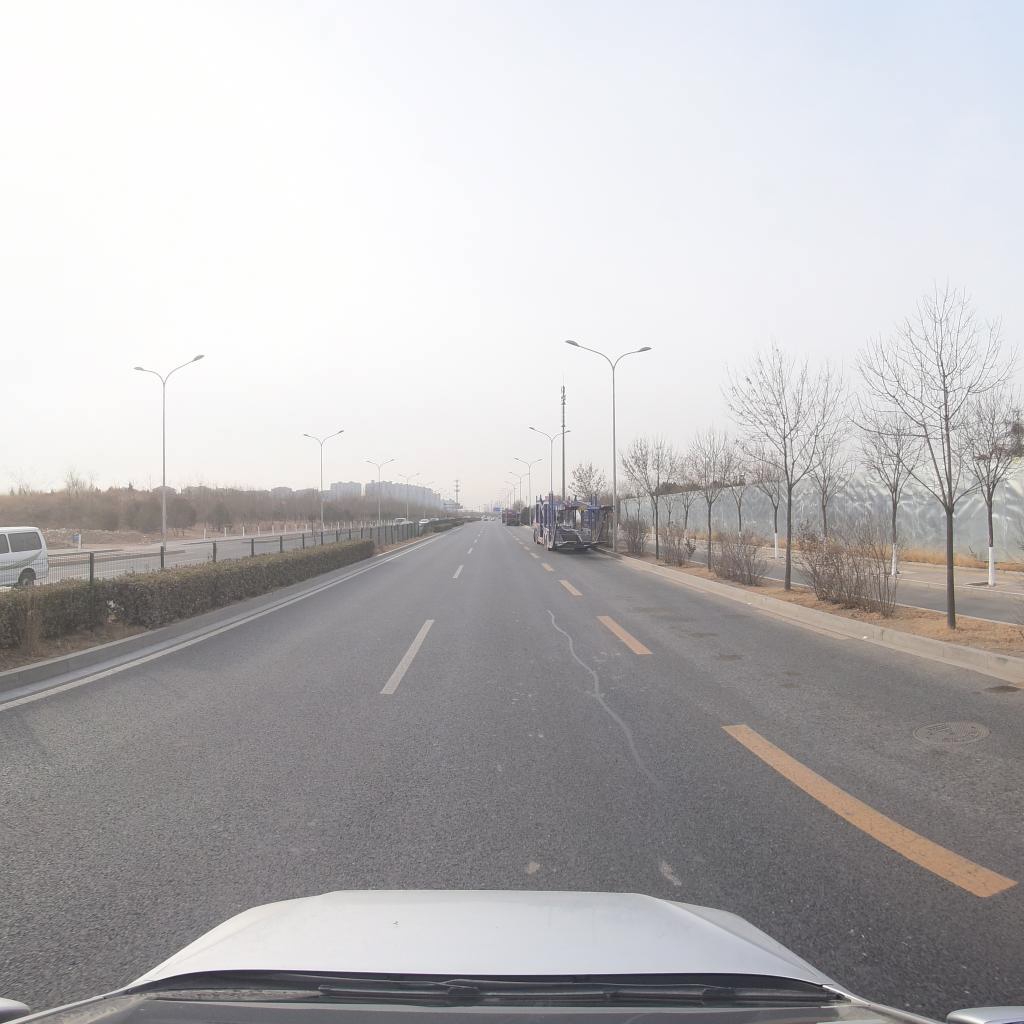
Region: Fengtai
Road damage annotations: longitudinal patch, manhole cover